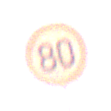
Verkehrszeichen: Geschwindigkeit80
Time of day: Night
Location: Outdoor (Urban)
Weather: Overcast
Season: Winter
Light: Artificial